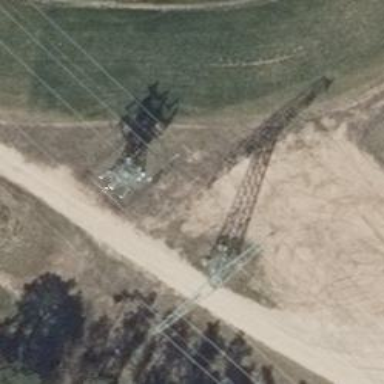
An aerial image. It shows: Power line is depicted.